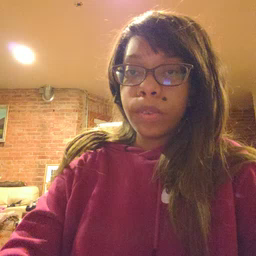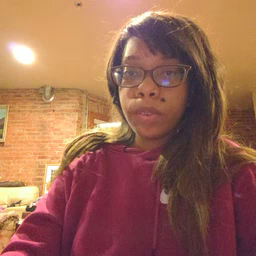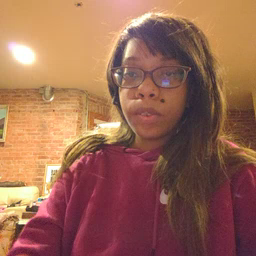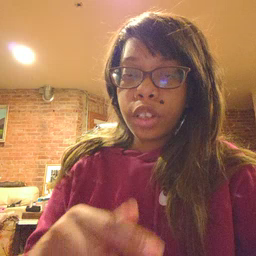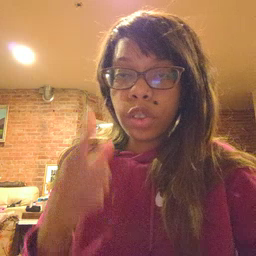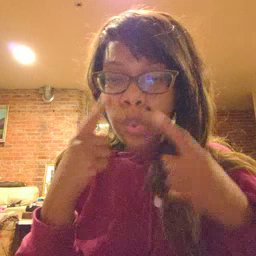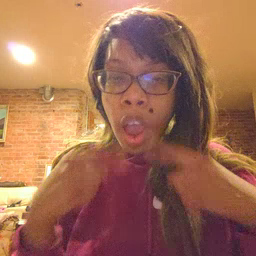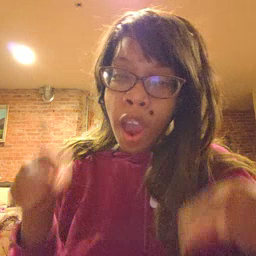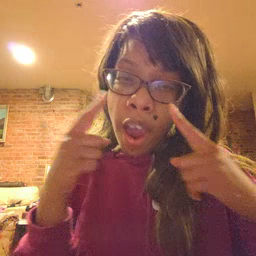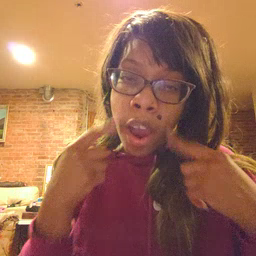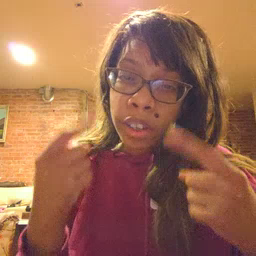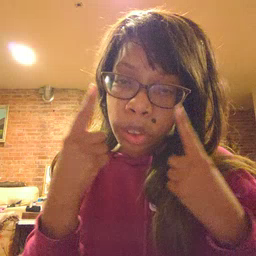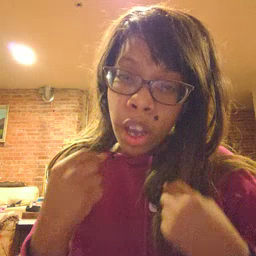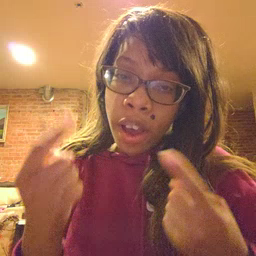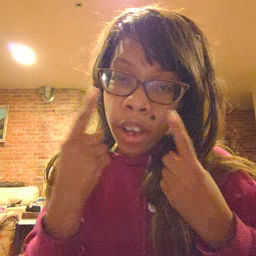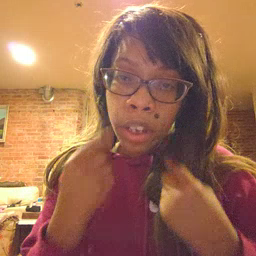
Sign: cry